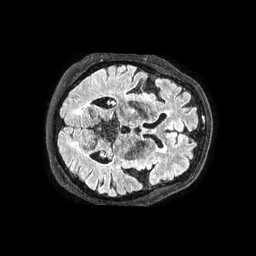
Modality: FLAIR
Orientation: axial
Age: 67
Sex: male
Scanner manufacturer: philips
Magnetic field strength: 3 T
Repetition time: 4.8 s
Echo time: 0.34 s